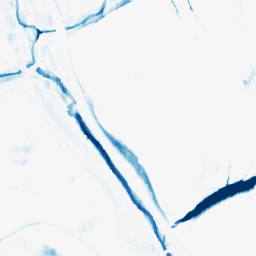
Category: morphological
Decomposition family: morphological_rect
Decomposition parameters: operation: closing
width: 5
height: 20
Upsampling method: quadratic
Upsampling parameters: scale: 8
Upsampling scale: 8